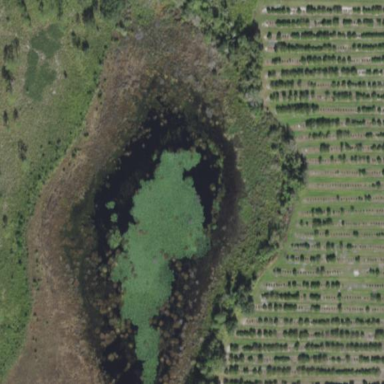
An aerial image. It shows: Marsh wetland.